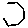
Label: hexagon